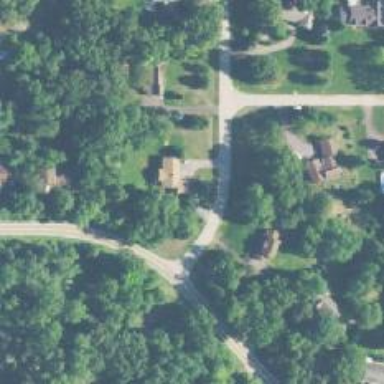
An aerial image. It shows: Driveway leading to service road.